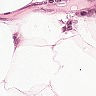
Metastatic tissue present: no